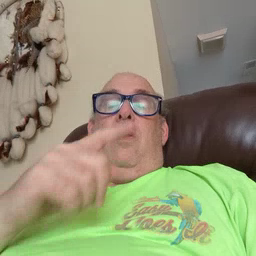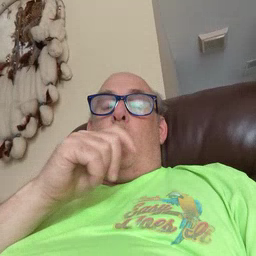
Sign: who